Aerial crown-view tile of a tropical tree (Barro Colorado Island, Panama), acquired 20241216:
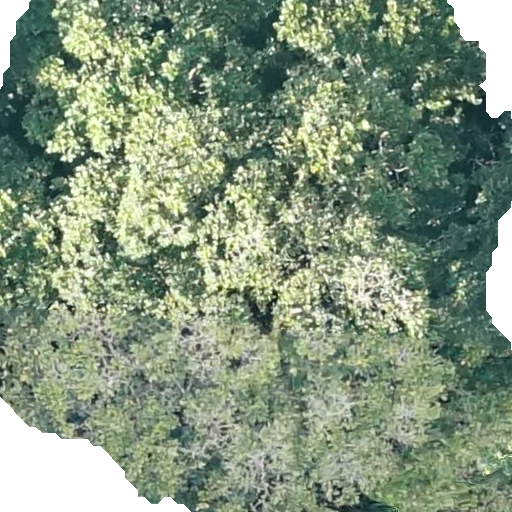
Species: Anacardium excelsum
GBIF accepted scientific name: Anacardium excelsum
Crown area: 423.913 m²